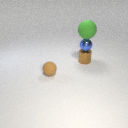
small brown rubber sphere to the left of small brown metal cylinder